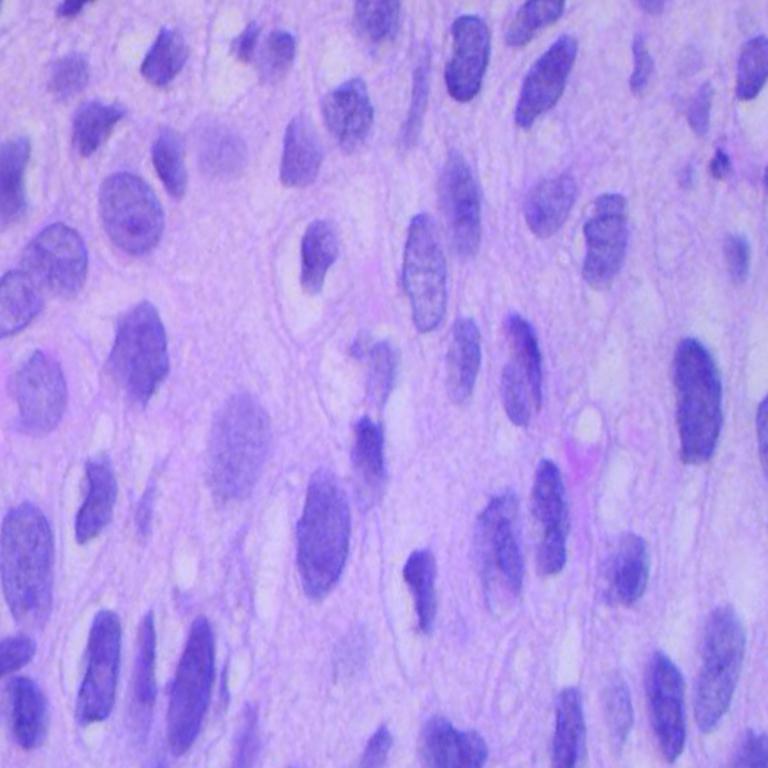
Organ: lung
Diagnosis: squamous carcinomas